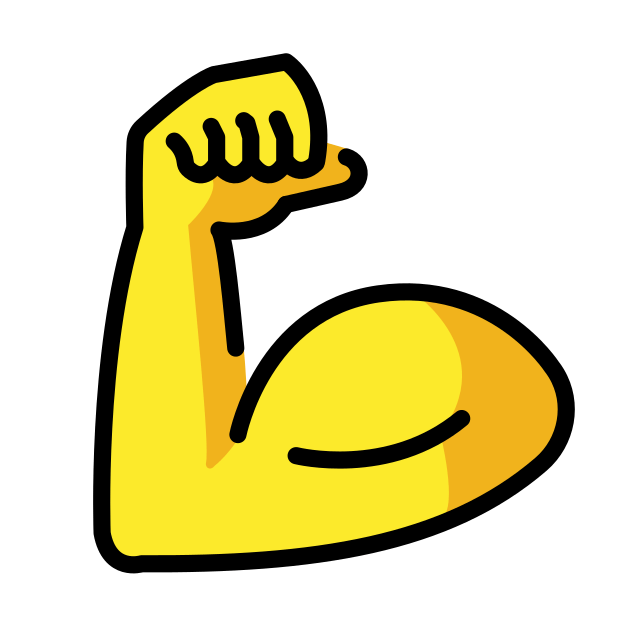
Emoji: 💪
Name: flexed biceps
Unicode: 0x1f4aa